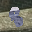
Label: 8